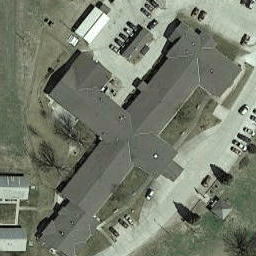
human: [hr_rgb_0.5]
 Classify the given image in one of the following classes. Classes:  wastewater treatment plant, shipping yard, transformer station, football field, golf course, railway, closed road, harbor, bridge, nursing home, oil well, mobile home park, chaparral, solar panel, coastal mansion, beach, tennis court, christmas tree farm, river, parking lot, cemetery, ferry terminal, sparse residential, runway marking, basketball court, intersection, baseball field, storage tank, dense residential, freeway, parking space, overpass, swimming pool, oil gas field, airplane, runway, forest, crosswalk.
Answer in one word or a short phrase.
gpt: nursing home